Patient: sex M, age 35
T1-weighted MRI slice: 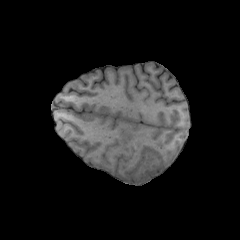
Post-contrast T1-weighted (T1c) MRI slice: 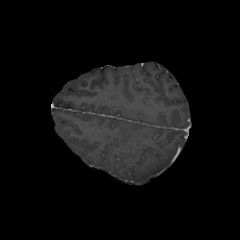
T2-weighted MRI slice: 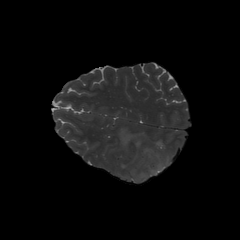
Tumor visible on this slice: yes
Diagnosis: Astrocytoma, IDH-wildtype
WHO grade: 2